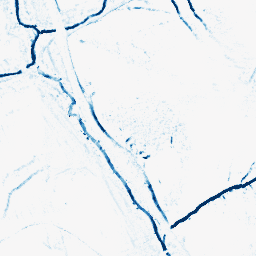
Category: morphological
Decomposition family: morphological_diamond
Decomposition parameters: operation: closing
radius: 3
Upsampling method: edge_directed
Upsampling parameters: scale: 4
Upsampling scale: 4